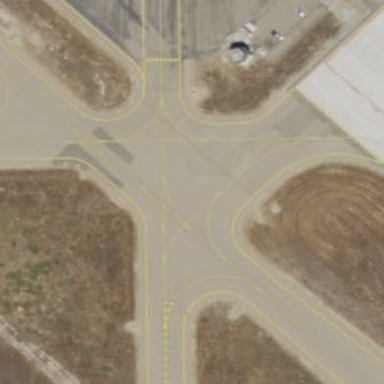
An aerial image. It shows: View of taxiway at the airport.